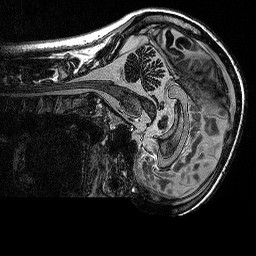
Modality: MP2RAGE
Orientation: sagittal
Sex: female
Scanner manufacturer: siemens
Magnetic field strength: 3 T
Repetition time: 5 s
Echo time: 0.00292 s